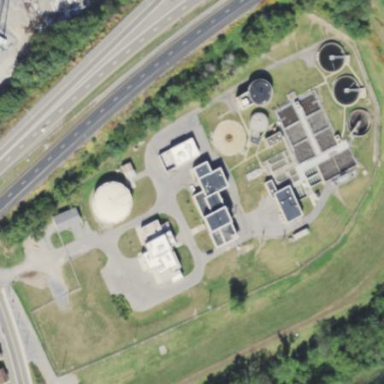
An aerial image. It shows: Wastewater plant.